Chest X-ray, PA view. Patient: 65 years old, sex M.
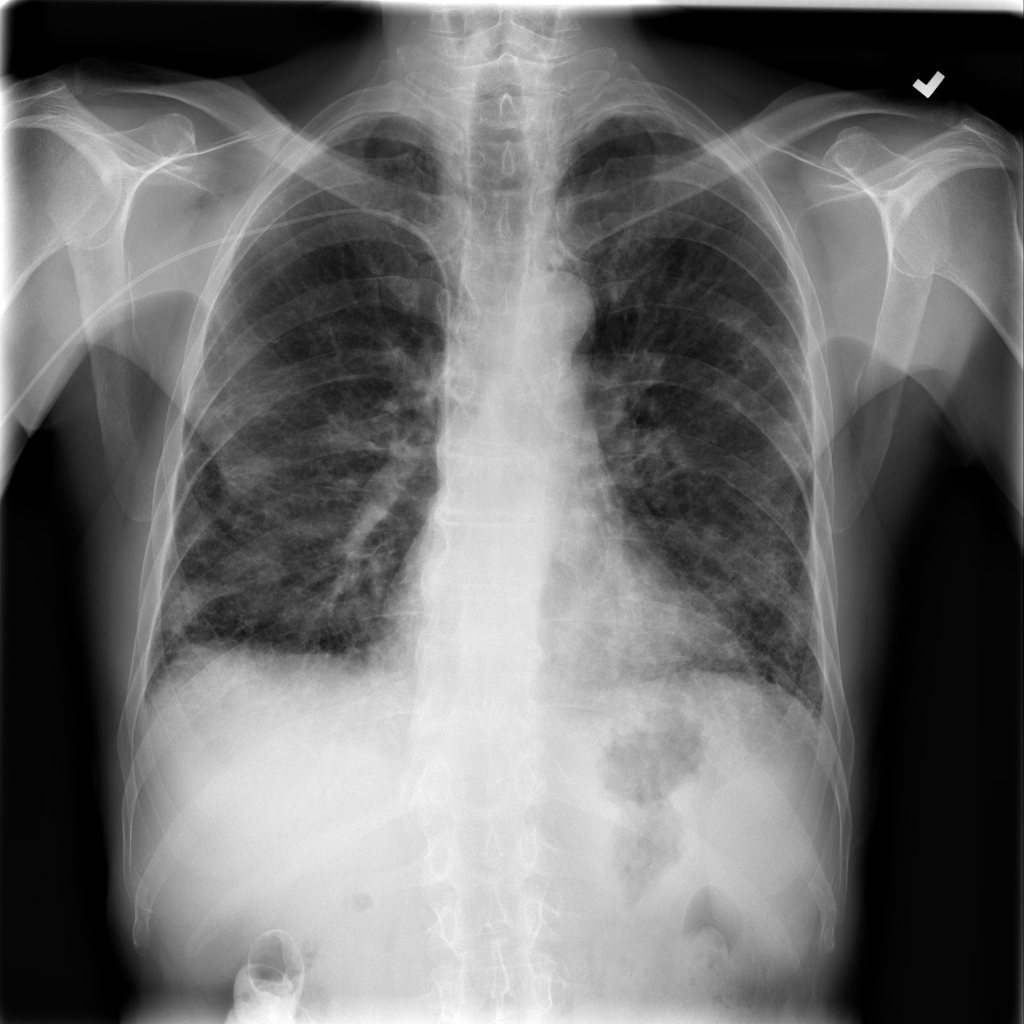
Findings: Infiltration